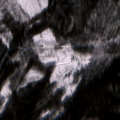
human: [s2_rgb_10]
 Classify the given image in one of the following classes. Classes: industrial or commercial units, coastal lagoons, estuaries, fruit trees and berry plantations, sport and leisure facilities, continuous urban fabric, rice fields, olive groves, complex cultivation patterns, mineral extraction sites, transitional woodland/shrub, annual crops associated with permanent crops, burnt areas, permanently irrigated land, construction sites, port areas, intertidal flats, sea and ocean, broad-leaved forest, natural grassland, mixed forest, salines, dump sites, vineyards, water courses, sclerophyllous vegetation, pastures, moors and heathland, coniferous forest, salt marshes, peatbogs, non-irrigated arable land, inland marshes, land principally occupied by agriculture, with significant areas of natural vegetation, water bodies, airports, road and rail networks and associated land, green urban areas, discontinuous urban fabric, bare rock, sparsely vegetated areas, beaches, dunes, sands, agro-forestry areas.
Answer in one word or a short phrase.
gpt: coniferous forest, mixed forest, transitional woodland/shrub